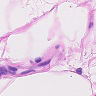
Metastatic tissue present: no